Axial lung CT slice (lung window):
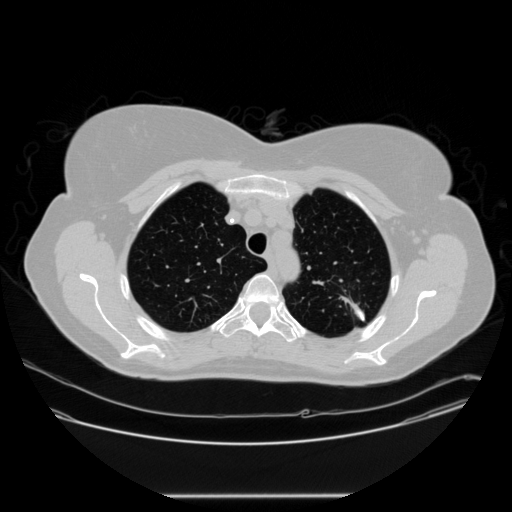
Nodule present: no